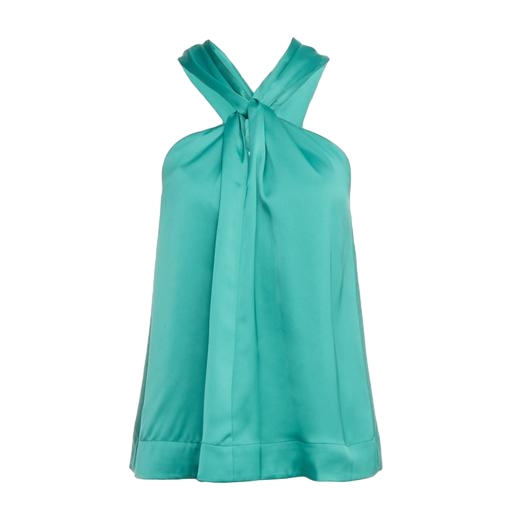
green tie-neck charmeuse, green tie-neck blouse, pleat-neck top, white background